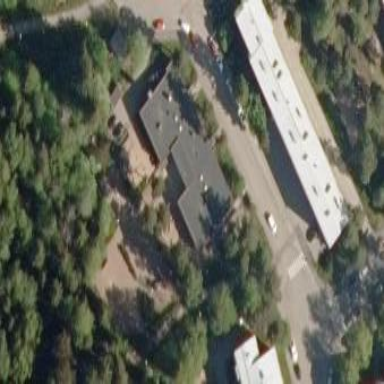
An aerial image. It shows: Kindergarten.